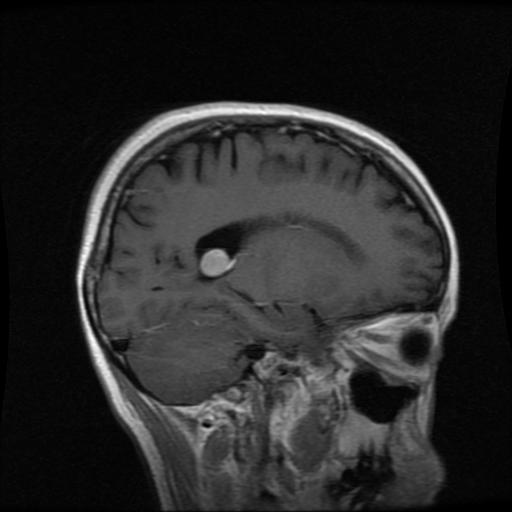
Label: meningioma